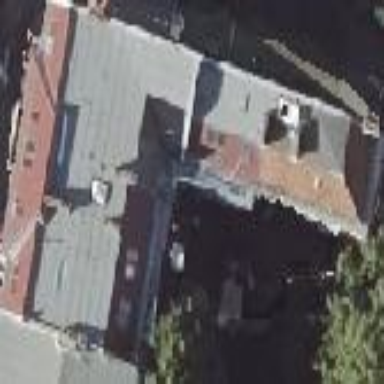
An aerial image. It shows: Residential building with double saltbox roof shape.